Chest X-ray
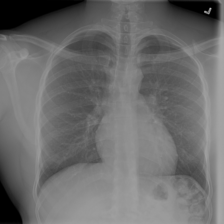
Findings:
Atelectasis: negative
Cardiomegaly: negative
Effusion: negative
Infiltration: negative
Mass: negative
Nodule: negative
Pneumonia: negative
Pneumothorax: negative
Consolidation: negative
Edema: negative
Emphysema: negative
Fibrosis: negative
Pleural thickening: negative
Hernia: negative